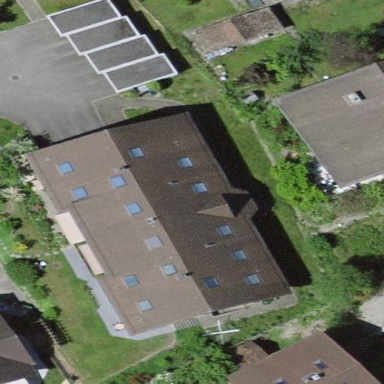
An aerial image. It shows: Gabled-roof building with apartments. The roof is covered with roof tiles.